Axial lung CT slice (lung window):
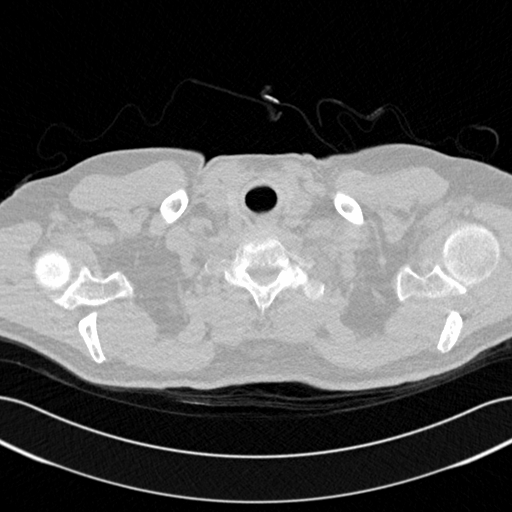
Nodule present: no